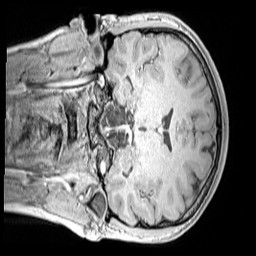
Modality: MP2RAGE
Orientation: coronal
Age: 14
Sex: female
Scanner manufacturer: siemens
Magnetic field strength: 3 T
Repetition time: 4 s
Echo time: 0.00299 s